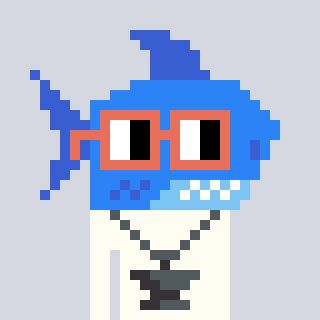
a pixel art character with square orange glasses, a shark-shaped head and a grayscale-colored body on a cool background